八年级 · 度量几何学
如图, $A B=A C, A B$ 的垂直平分线交 $A C$ 于 $D$, 交 $A B$ 于 $E$.

(1) 若 $\angle A=40^{\circ}$, 求 $\angle D B C$ 的度数;

(2) 若 $A E=5, \triangle B C D$ 的周长 17 , 求 $\triangle A B C$ 的周长.
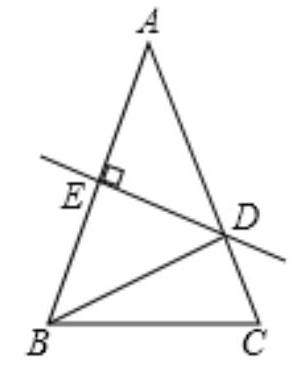
答案: 解: (1) $\because \mathrm{AB}=\mathrm{AC}$,

$\therefore \triangle \mathrm{ABC}$ 是等腰三角形,

$\because \angle A=40^{\circ}$,

$\therefore \angle \mathrm{ABC}=\angle \mathrm{C}=\frac{1}{2} \times\left(180^{\circ}-40^{\circ}\right)=70^{\circ}$,

$\because \mathrm{DE}$ 所在的直线是 $\mathrm{AB}$ 的垂直平分线

$\therefore \triangle \mathrm{ABD}$ 是等腰三角形,

$\therefore \angle \mathrm{ABD}=\angle \mathrm{A}=40^{\circ}$,

$\therefore \angle \mathrm{DBC}=\angle \mathrm{ABC}-\angle \mathrm{ABD}=70^{\circ}-40^{\circ}=30^{\circ} ;$

(2) $\because \triangle \mathrm{ABD}$ 是等腰三角形

$\therefore \mathrm{AD}=\mathrm{BD}$,

$\because \mathrm{C}_{\triangle \mathrm{CB}}=\mathrm{BC}+\mathrm{CD}+\mathrm{BD}=17$,

$\therefore \mathrm{BC}+\mathrm{CD}+\mathrm{AD}=\mathrm{BC}+\mathrm{AC}=17$,

$\because \mathrm{AE}=5$

$\therefore \mathrm{AB}=2 \mathrm{AE}=10$,

$\therefore \mathrm{C}_{\triangle A B C}=A B+B C+A C=10+17=27$.